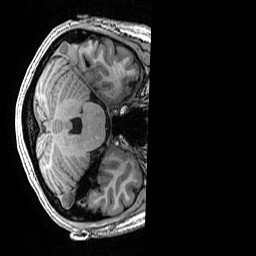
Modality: T1w
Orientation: axial
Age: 20
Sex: female
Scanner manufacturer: ge
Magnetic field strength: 3 T
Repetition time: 0.007 s
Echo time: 0.00342 s